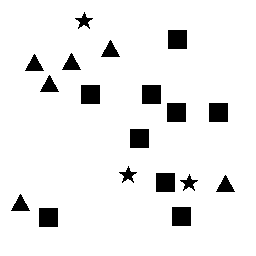
Squares: 9
Triangles: 6
Stars: 3
Total shapes: 18